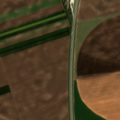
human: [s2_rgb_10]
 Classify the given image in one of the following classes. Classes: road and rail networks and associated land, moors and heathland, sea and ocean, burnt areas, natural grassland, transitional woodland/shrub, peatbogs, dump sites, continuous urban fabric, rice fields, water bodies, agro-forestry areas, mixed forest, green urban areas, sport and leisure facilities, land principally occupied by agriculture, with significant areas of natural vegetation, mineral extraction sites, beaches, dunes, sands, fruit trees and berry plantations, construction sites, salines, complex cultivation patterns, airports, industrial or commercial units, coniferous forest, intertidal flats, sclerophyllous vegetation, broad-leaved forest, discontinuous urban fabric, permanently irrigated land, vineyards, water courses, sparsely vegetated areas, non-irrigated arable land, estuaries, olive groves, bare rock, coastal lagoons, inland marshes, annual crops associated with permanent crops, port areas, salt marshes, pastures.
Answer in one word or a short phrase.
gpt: non-irrigated arable land